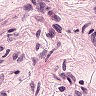
Metastatic tissue present: no